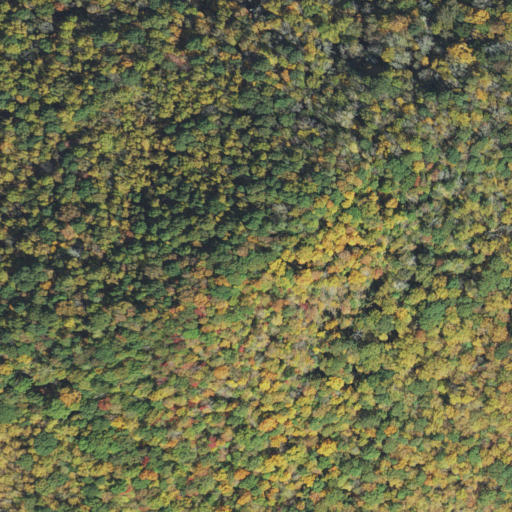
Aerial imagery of mountain in North Carolina named Bear Knob containing only deciduous forest